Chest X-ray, AP view. Patient: 6 years old, sex M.
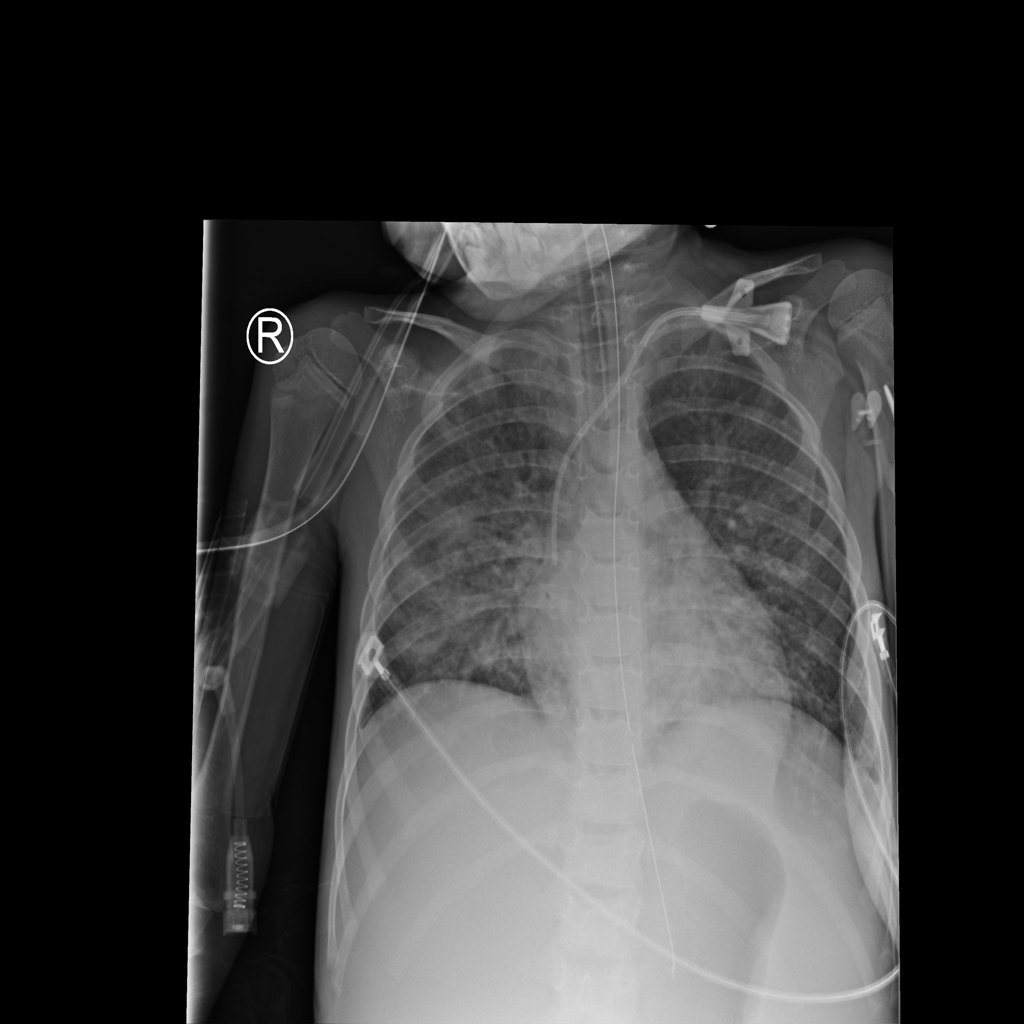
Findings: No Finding